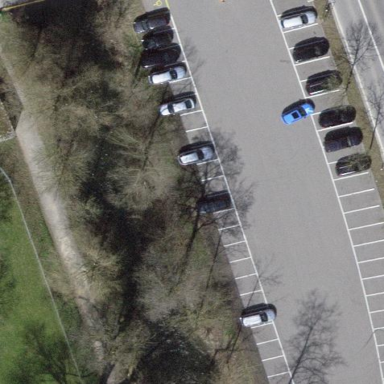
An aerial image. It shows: Parking area.